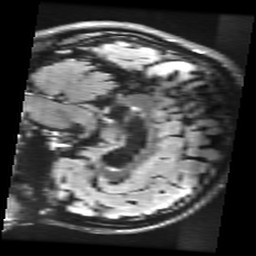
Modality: FLAIR
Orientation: sagittal
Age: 27
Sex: female
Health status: healthy
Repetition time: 12 s
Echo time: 0.09782 s